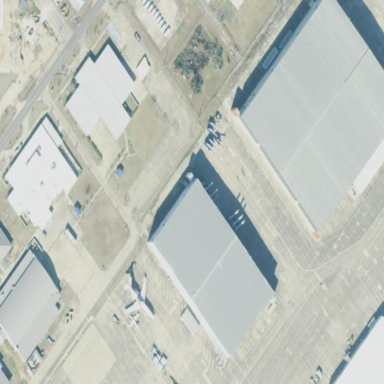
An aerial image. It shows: Hangar located at airport.